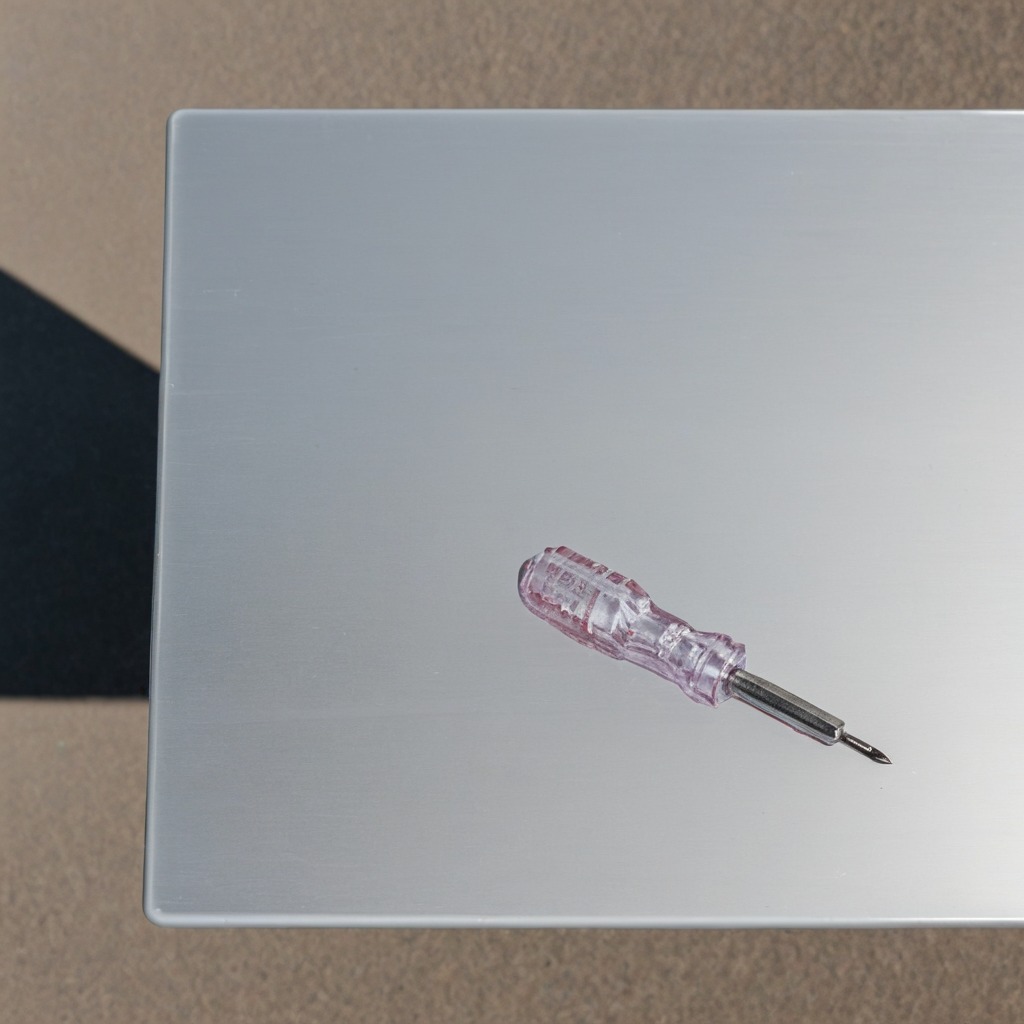
A screwdriver lies on the table.